Question: I'm working with PyQt (as a Python beginner).
I need to be able to take screenshots of a website on a headless system.
I was using PhantomJS earlier for another project, but they dropped Flash support in 1.5 and I don't want to rely on a deprecated 1.4 version for my new project.
So I'm using PyQt to do my stuff on my own.
I'm able to take a screenshot of a website with a given url, no problem.
But I keep having the "blue dice" flash plugin icon on flash placeholder (yes, javascript and plugins are activated)
'''
self.settings.setAttribute(QtWebKit.QWebSettings.PluginsEnabled,True)
self.settings.setAttribute(QtWebKit.QWebSettings.JavascriptEnabled,True)
'''
I'm making some test on a Youtube video page, here is an example of my issues:

The second part, that may be related to the first one:
How can I tell PyQt to wait few seconds before taking the screenshot ?
As you can see on the example, images on the right are still unloaded, because they are loaded using javascript and data attribute and in my script, I take the screenshot on the signal (onLoad() javascript equivalent)).
My first guess was simply to
'''
time.sleep(2)
'''
Before calling my capture method, but it's not working. I'm assuming that the Webkit loading is also asleep during this sleep time, preventing anything to load on the page.
I tried to create a custom signal, but then I still don't know how to trigger it without sleeping.
My last guess is that I need to thread my application. Am I right?
If you have any hint/script to help me displaying flash content and/or to add a setTimeout like signal, I would be really grateful!
Thanks in advance for you help.
Just a quick edit to add my solution:
'''
timeoutTimer = QTimer()
timeoutTimer.setInterval(3000) # wait for 3secs
timeoutTimer.setSingleShot(True)
timeoutTimer.timeout.connect(theMethodToCallOnTimeout)
'''
About the flash thing: it looks like the flash player is broken on OSX (maybe related to a 32/64 bits issue).
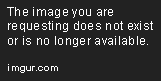
Answer: If you 'time.sleep' you are freezing the whole application, instead, you can use a 'QTimer', 'QEventLoop', 'QThread', etc. Here is the PyQt4 version:
'''
#!/usr/bin/env python
#-*- coding:utf-8 -*-
from PyQt4.QtCore import *
from PyQt4.QtGui import *
from PyQt4.QtWebKit import *
class browser(QWebView):
def __init__(self, parent=None):
super(browser, self).__init__(parent)
self.timerScreen = QTimer()
self.timerScreen.setInterval(2000)
self.timerScreen.setSingleShot(True)
self.timerScreen.timeout.connect(self.takeScreenshot)
self.loadFinished.connect(self.timerScreen.start)
self.load(QUrl("http://www.google.com/ncr"))
def takeScreenshot(self):
image = QImage(self.page().mainFrame().contentsSize(), QImage.Format_ARGB32)
painter = QPainter(image)
self.page().mainFrame().render(painter)
painter.end()
image.save(self.title() + ".png")
sys.exit()
if __name__ == "__main__":
import sys
app = QApplication(sys.argv)
main = browser()
app.exec_()
'''